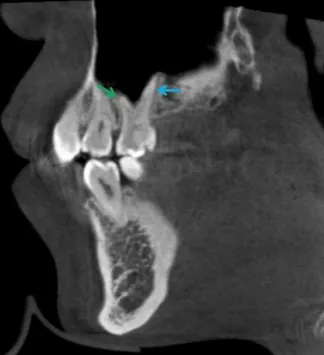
Sagittal. Views of cone-beam computed tomography (CBCT). The sagittal view (B) of CBCT shows that the mesiopalatal root (green arrow) and the distopalatal root (blue arrow) of the upper right first molar are widely spaced apart.
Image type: radiology (ct)